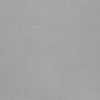
Atmospheric dust classification: dusty